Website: lowes
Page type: address-validator
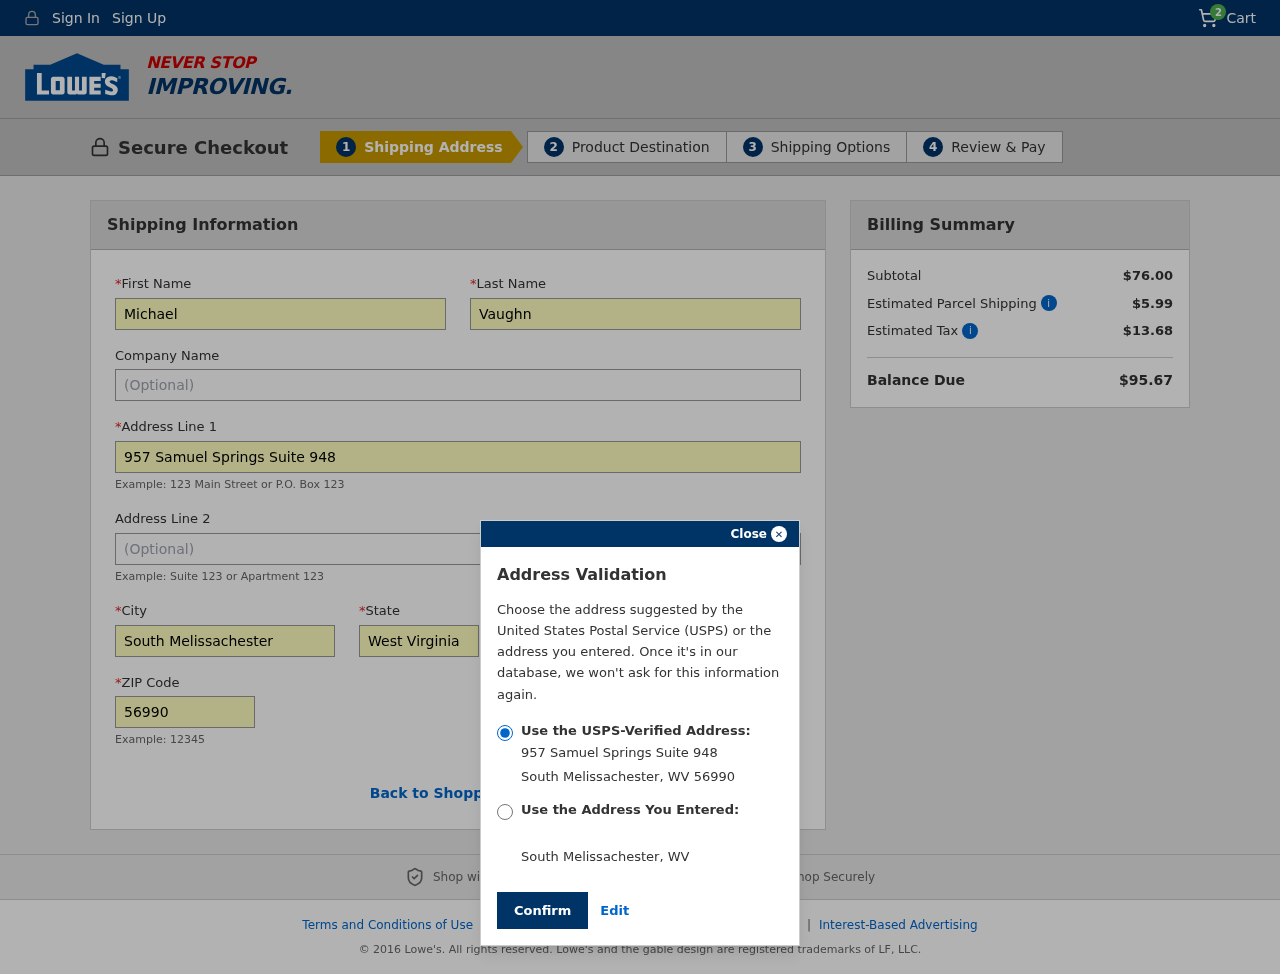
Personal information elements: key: PII_CITY
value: South Melissachester
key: PII_FIRSTNAME
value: Michael
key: PII_LASTNAME
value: Vaughn
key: PII_POSTCODE
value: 56990
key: PII_STATE
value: West Virginia
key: PII_STATE_ABBR
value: WV
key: PII_STREET
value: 957 Samuel Springs Suite 948
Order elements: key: ORDER_NUM_ITEMS
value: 2
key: ORDER_SUBTOTAL
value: $76.00
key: ORDER_SHIPPING_COST
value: $5.99
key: ORDER_TAX
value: $13.68
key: ORDER_TOTAL
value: $95.67